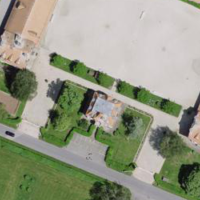
EUNIS habitat code: 53
Species observed at this site:
Carpinus betulus